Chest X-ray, PA view. Patient: 44 years old, sex M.
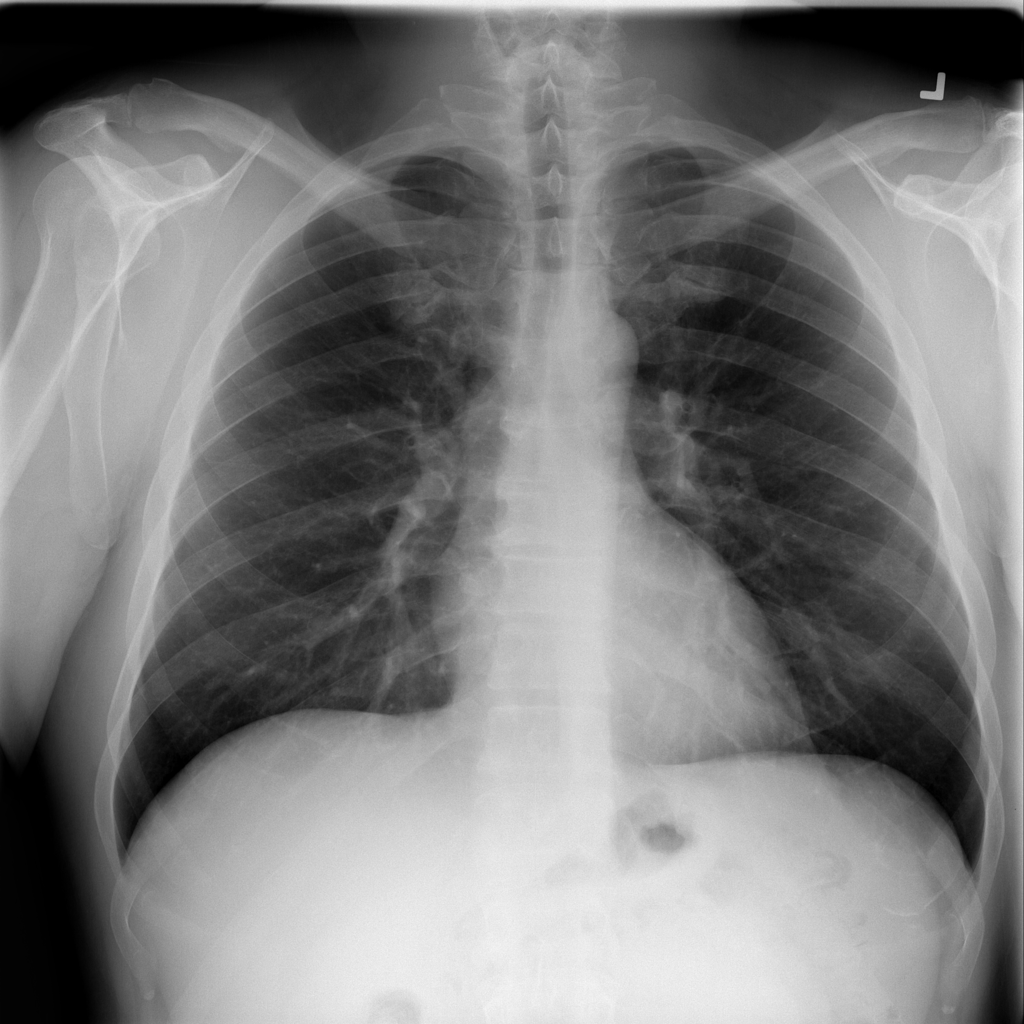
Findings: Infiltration